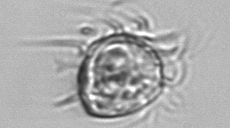
Label: Leegaardiella_ovalis